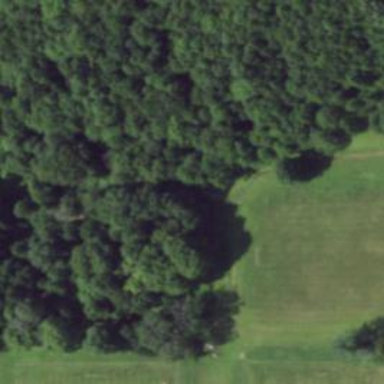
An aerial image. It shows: Disc golf hole.